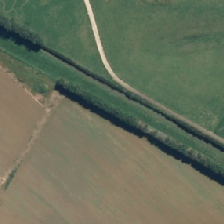
Land cover: shortrotation_cropland